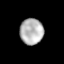
Tissue: lung
Cell type: Epithelial cells
Senescence score: 0.2214
Nuclear area (px): 595
Mean DAPI intensity: 180.713